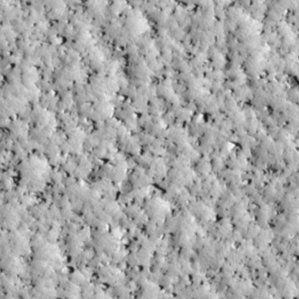
Label: non_frost